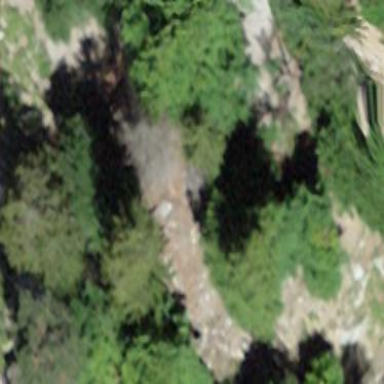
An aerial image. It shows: Forest area.